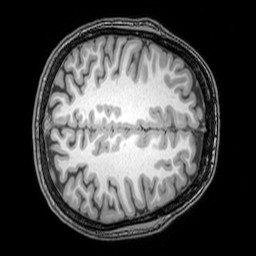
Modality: T1w
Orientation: axial
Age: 22
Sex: female
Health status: healthy
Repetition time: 0.081 s
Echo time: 0.037 s